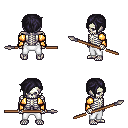
a pixel art fantasy rpg character, male body template, skeleton, gold arm armor, white pants, raven pixie cut hairstyle, spear, four views (front, back, left, right), 2x2 character sprite sheet, small pixel art, hard edges, no anti-aliasing